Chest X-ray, AP view. Patient: 59 years old, sex M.
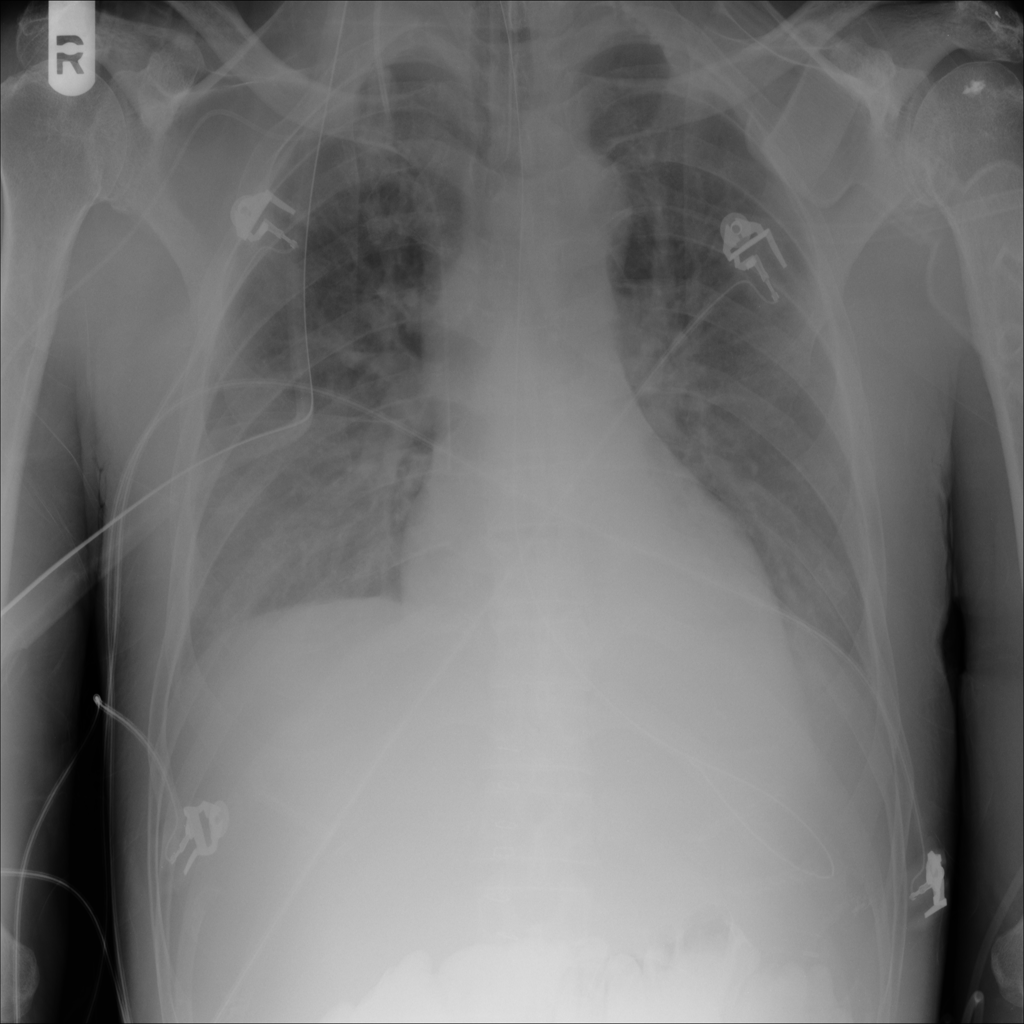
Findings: No Finding